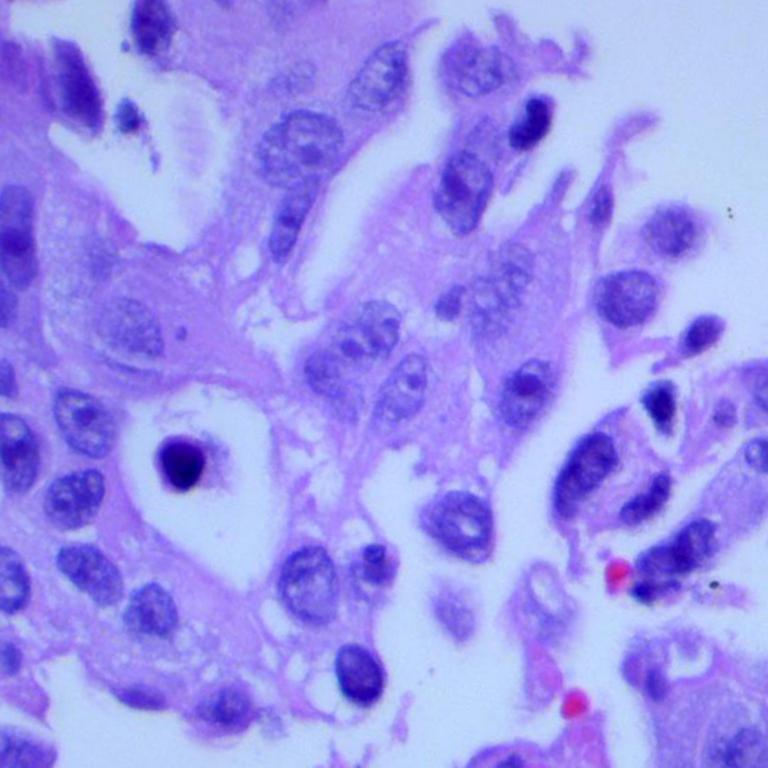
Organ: lung
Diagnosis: adenocarcinomas